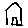
Label: house